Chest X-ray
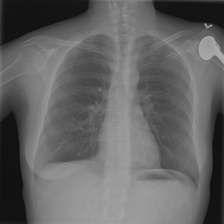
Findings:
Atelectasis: negative
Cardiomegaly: negative
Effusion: negative
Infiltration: negative
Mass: negative
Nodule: negative
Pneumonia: negative
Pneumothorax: negative
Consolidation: negative
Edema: negative
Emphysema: negative
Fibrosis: negative
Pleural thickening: negative
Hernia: negative